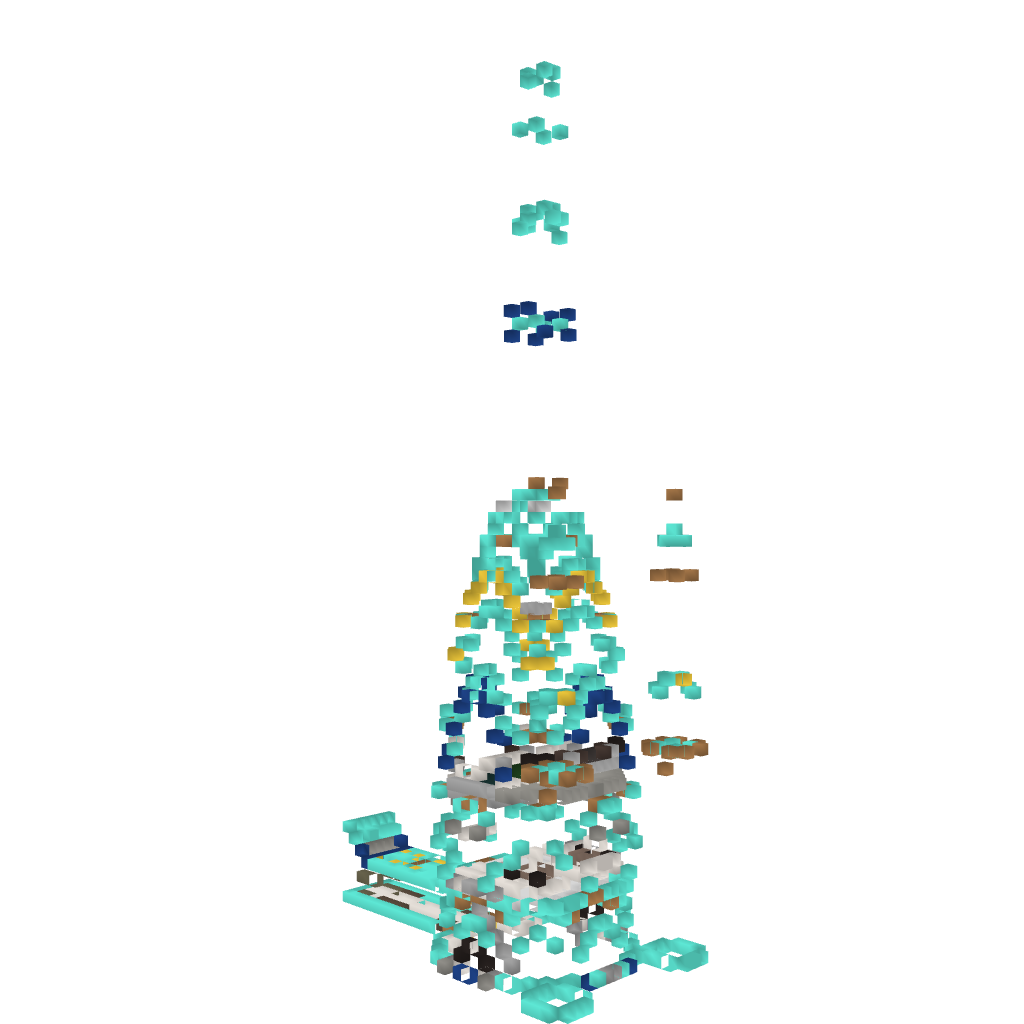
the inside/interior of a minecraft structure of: the big rich castle